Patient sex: M
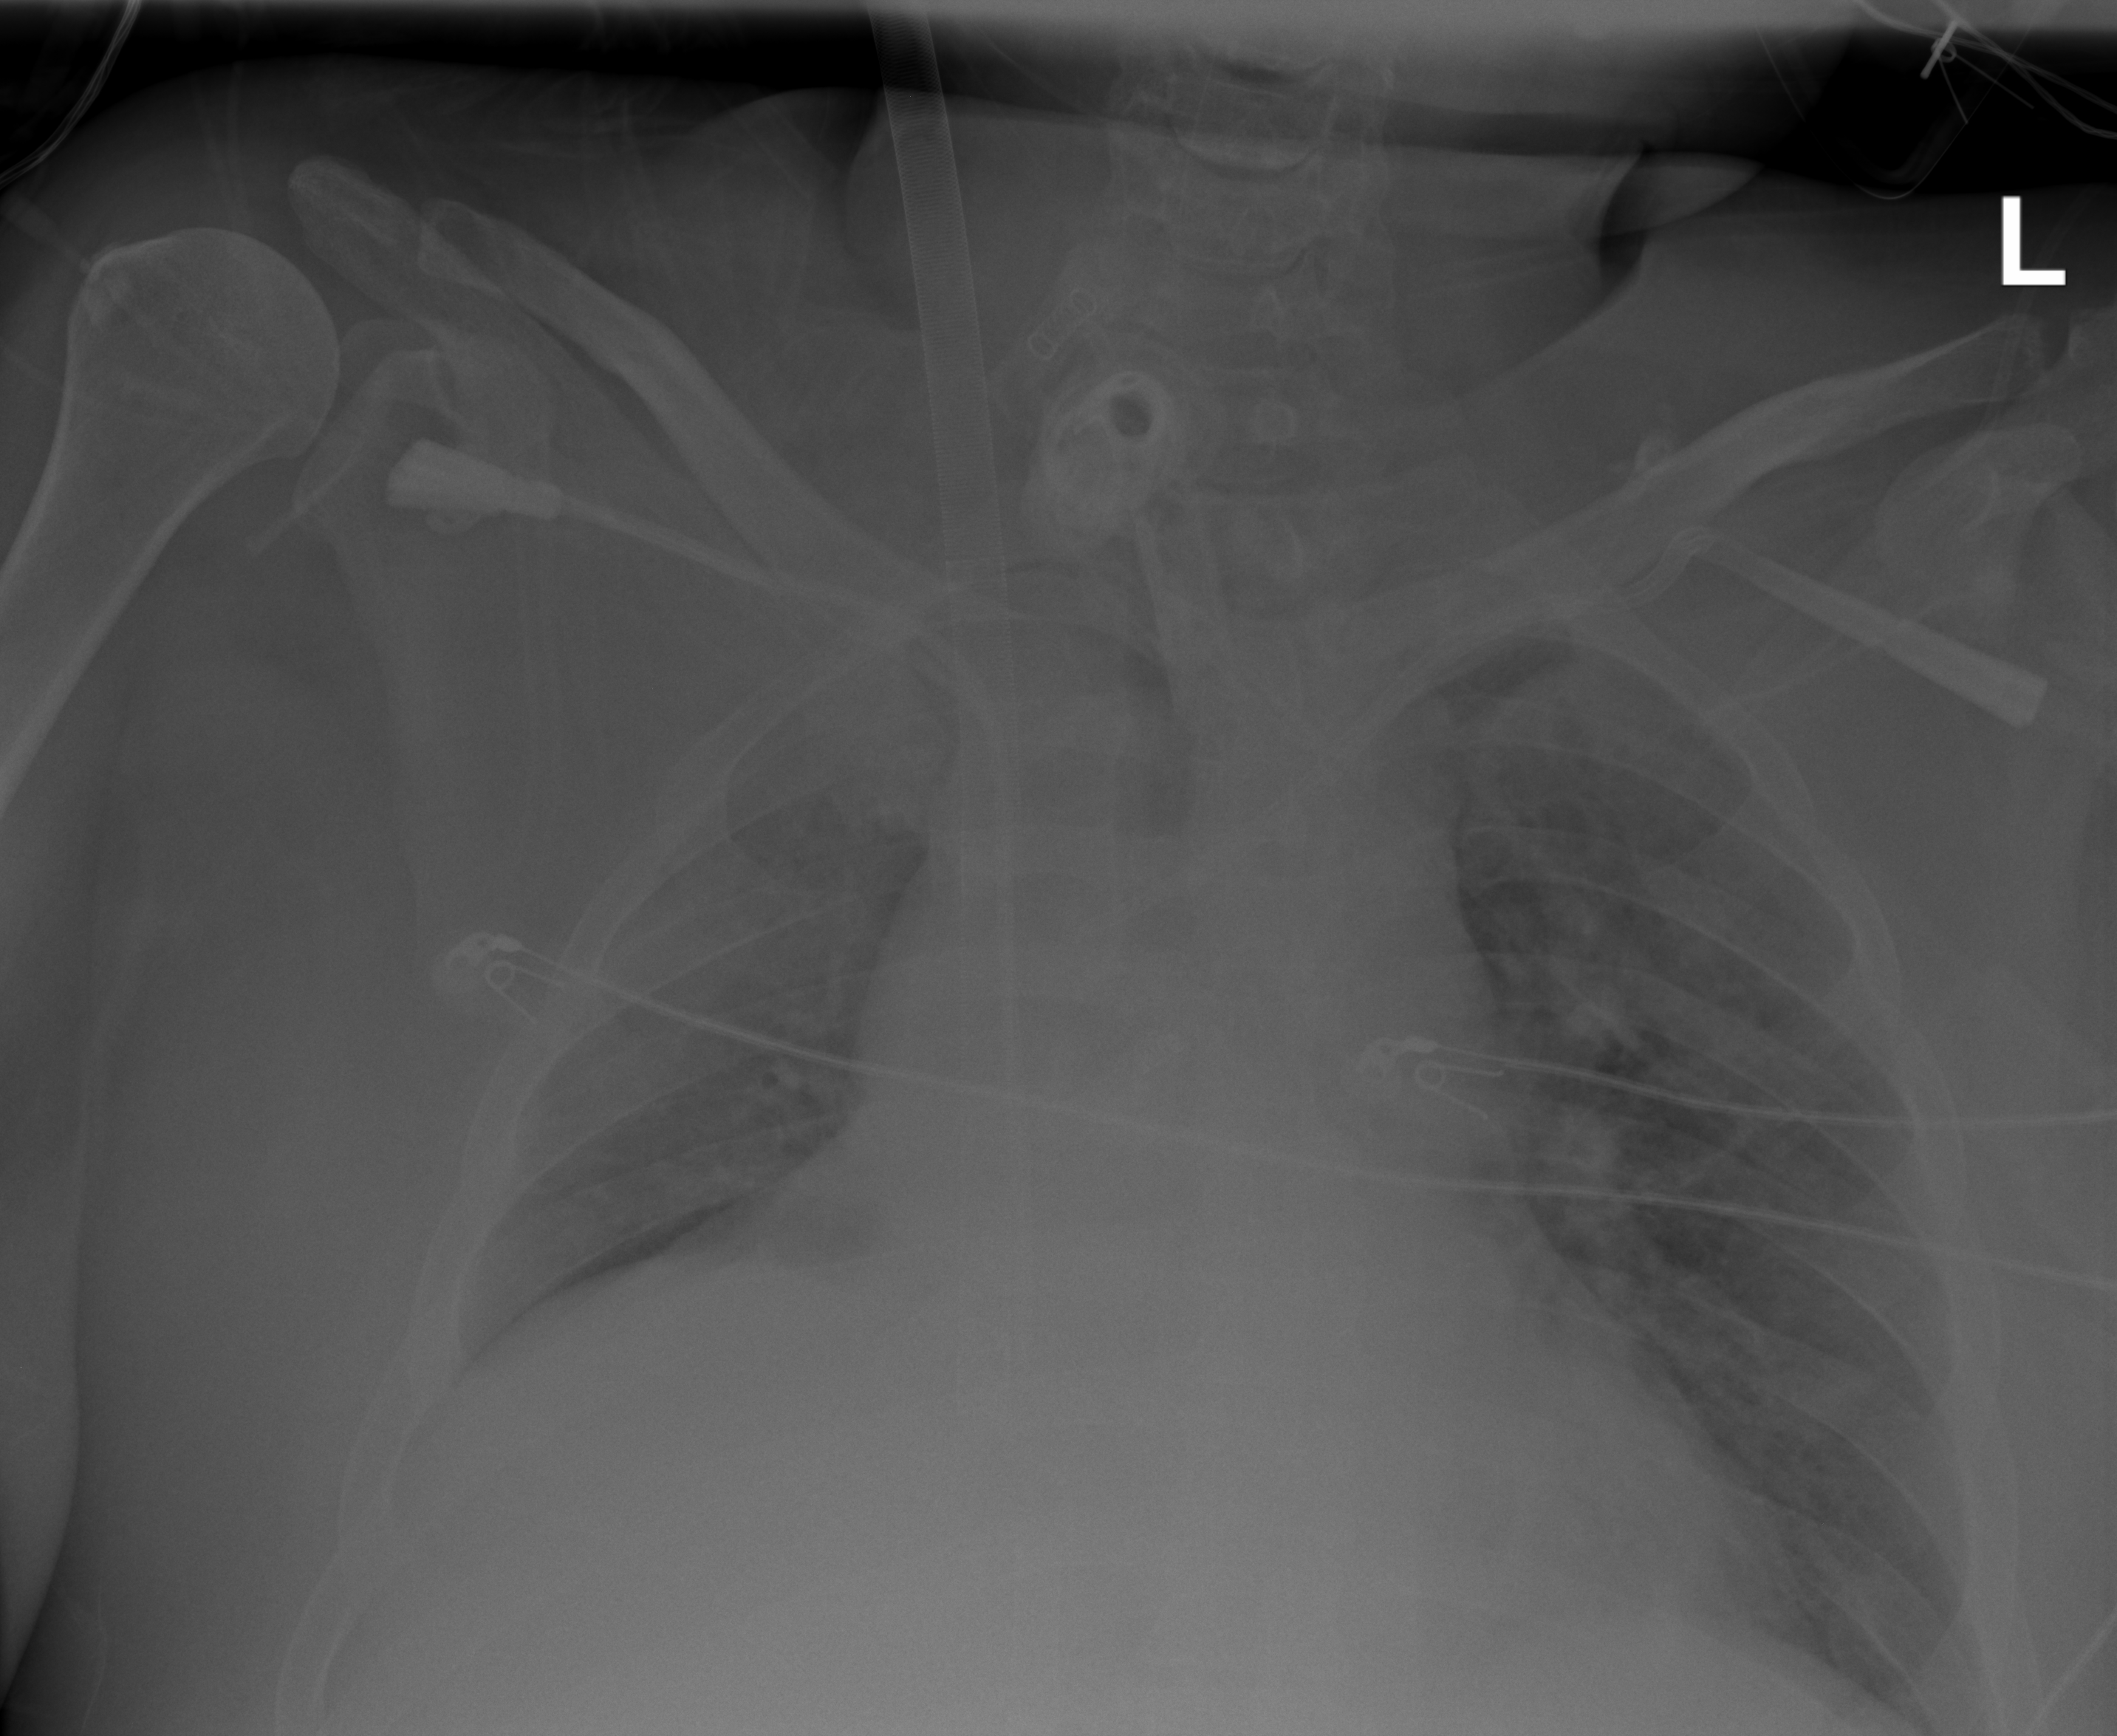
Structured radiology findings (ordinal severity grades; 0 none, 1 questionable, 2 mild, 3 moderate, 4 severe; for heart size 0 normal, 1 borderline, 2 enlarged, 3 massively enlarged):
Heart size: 2
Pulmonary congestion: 0
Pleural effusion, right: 2
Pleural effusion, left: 2
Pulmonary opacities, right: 2
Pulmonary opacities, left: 2
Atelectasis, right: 3
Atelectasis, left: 2